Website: home-depot
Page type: delivery-shipping
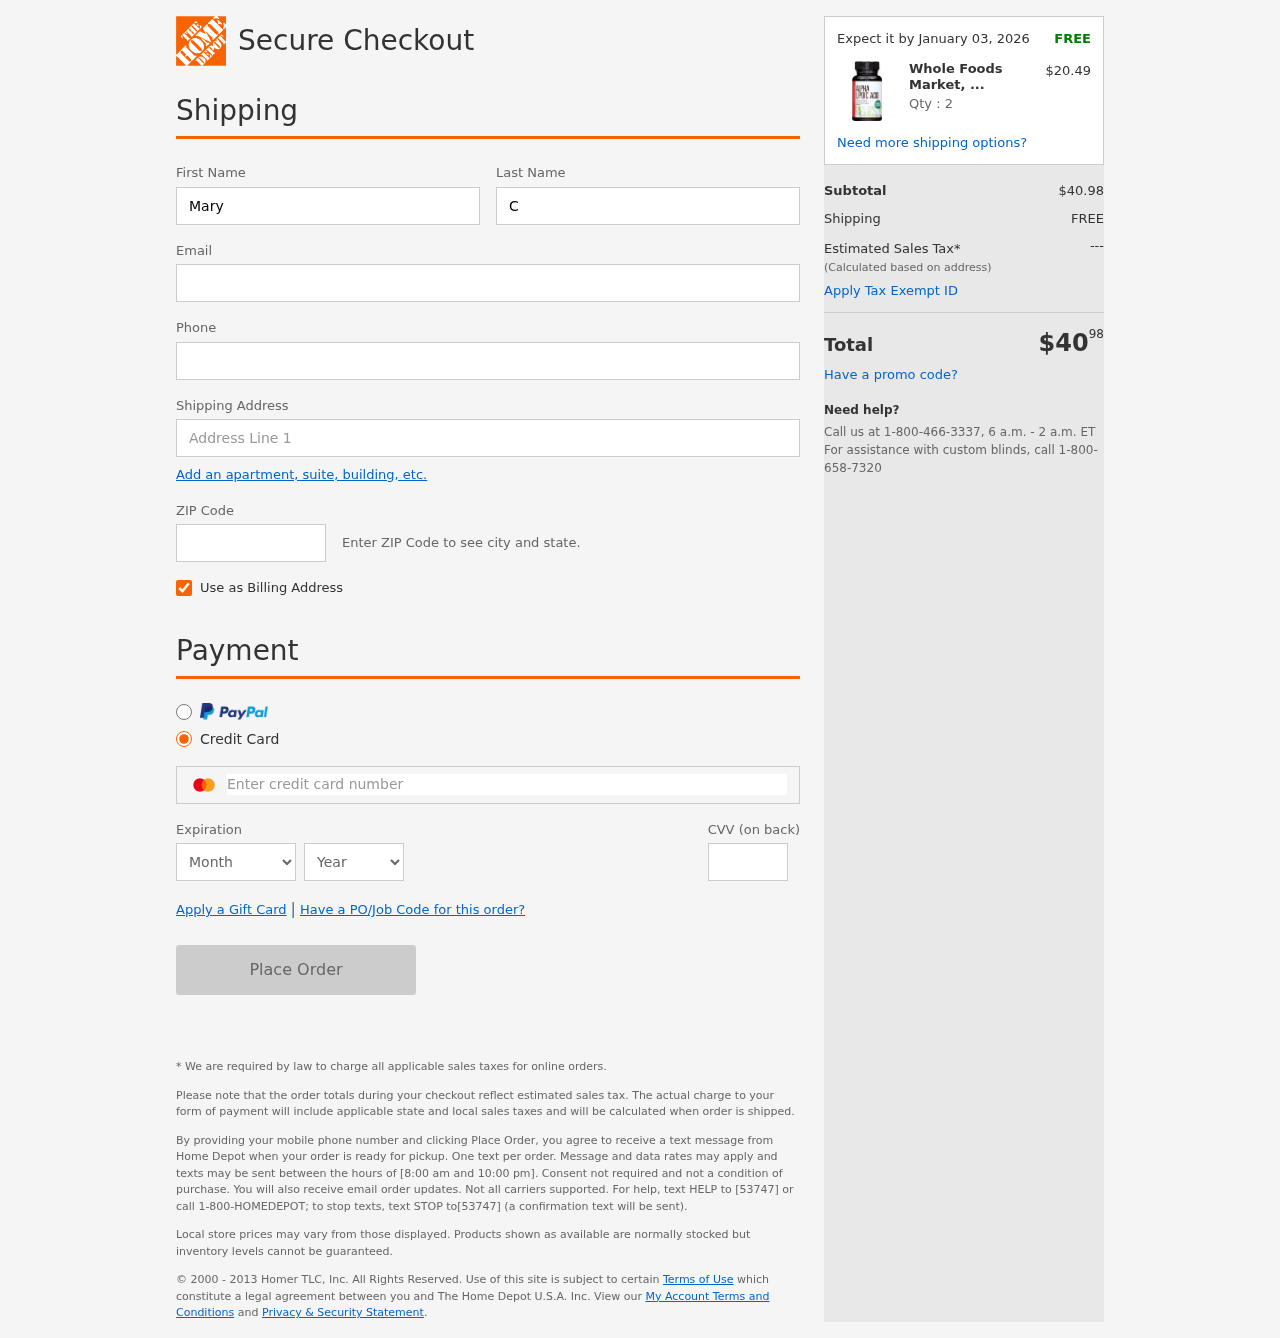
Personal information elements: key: PII_CARD_CVV
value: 989
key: PII_CARD_EXPIRY_MONTH
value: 07
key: PII_CARD_EXPIRY_YEAR
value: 26
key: PII_CARD_NUMBER
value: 2269 8611 9447 0024
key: PII_EMAIL
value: mary.curtis@yahoo.com
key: PII_FIRSTNAME
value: Mary
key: PII_LASTNAME
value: Curtis
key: PII_PHONE
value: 9908884636
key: PII_POSTCODE
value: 65121
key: PII_STREET
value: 82069 Phillips Courts Apt. 395
Product elements: key: PRODUCT1_NAME
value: Whole Foods Market, Alpha Lipoic Acid 100mg, 90 ct
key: PRODUCT1_PRICE
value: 20.49
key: PRODUCT1_QUANTITY
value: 2
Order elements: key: ORDER_DELIVERY_DATE
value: Expect it by January 03, 2026
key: ORDER_SUBTOTAL
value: $40.98
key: ORDER_SHIPPING_COST
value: FREE
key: ORDER_TOTAL
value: $4098